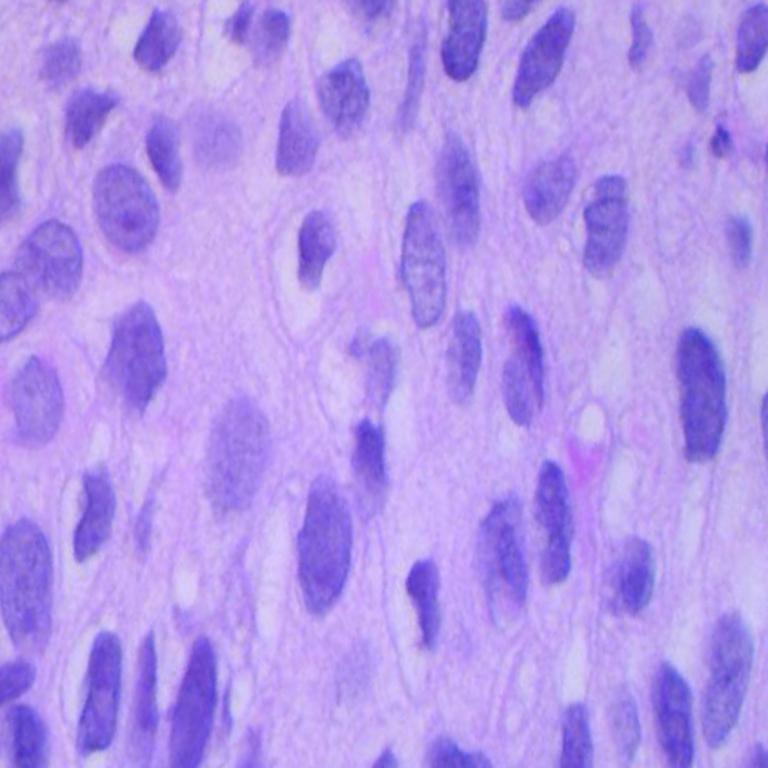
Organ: lung
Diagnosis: squamous carcinomas